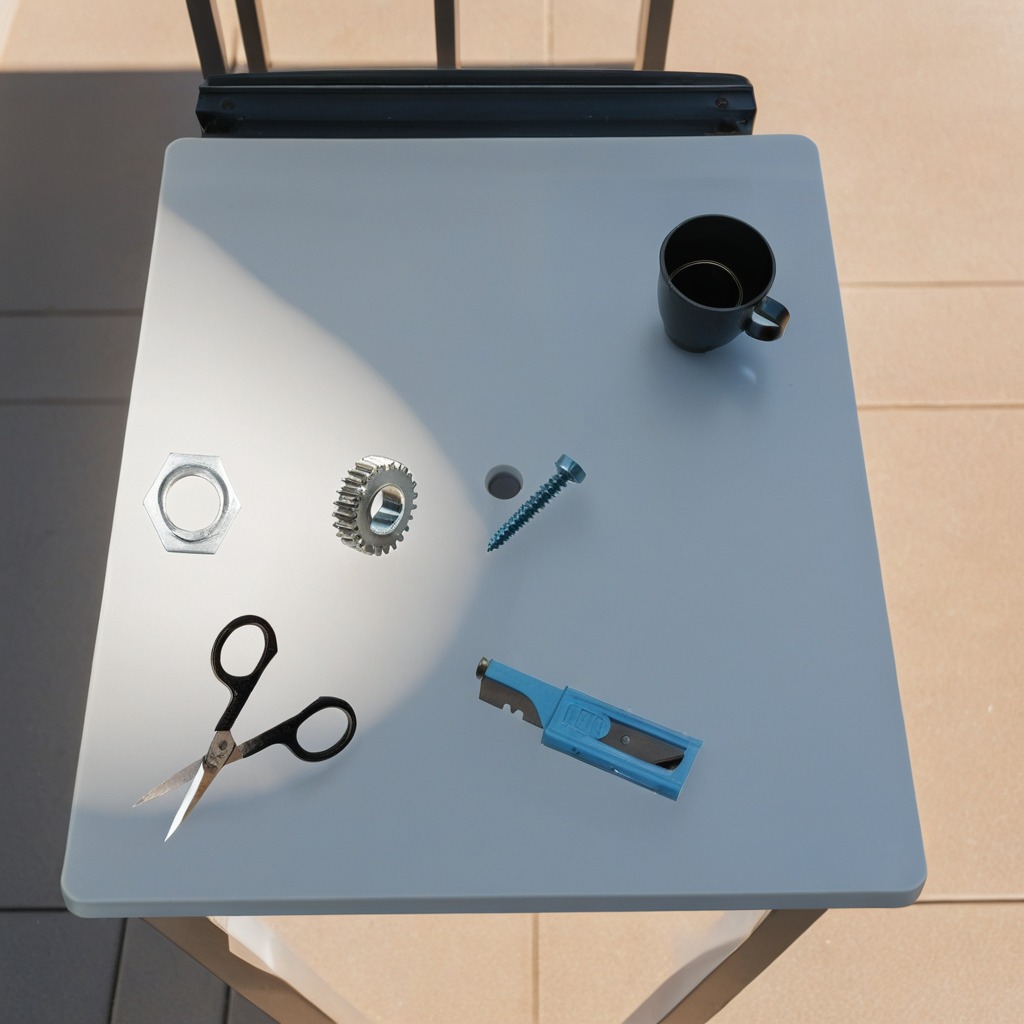
A steel gear with teeth, a utility knife, a metal machine screw, a pair of scissors, and a metal nut are lying on the utility table.